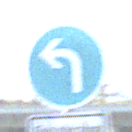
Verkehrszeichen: VorgeschriebeneFahrtrichtungLinks
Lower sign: BesondereFahrzeugeUndTransportgueter10
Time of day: SunriseSunset
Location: Outdoor (Urban)
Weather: Clear
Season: NotSpecified
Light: Natural